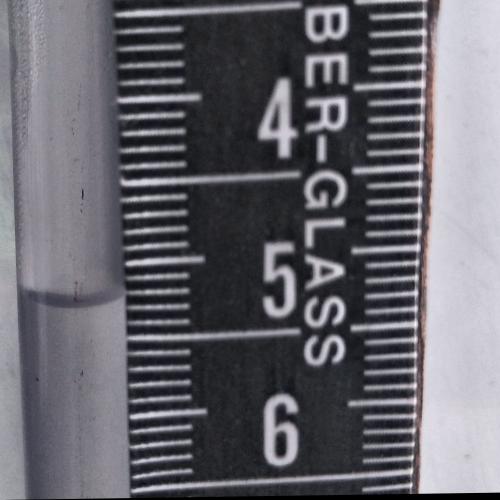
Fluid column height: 5.2 cm